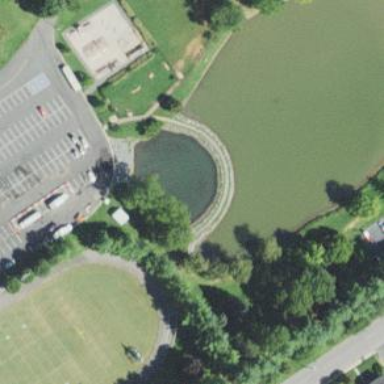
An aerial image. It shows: Serene pond surrounded by nature.